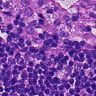
Metastatic tissue present: no